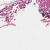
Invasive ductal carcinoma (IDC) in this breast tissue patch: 0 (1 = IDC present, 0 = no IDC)